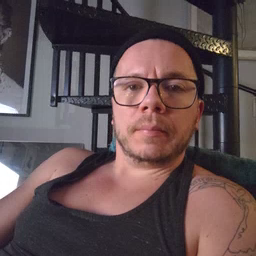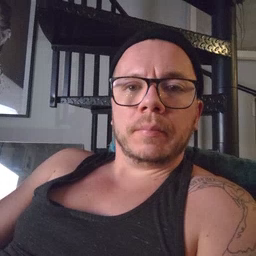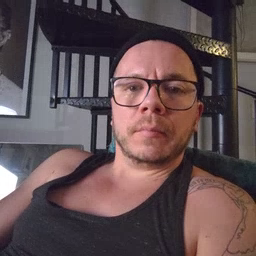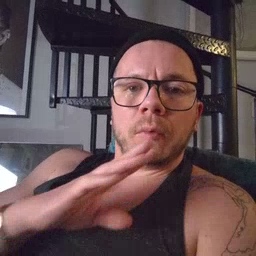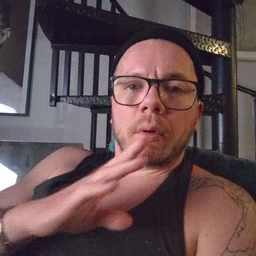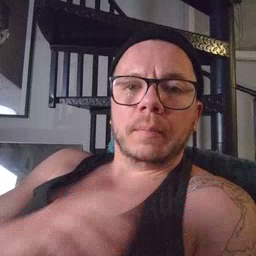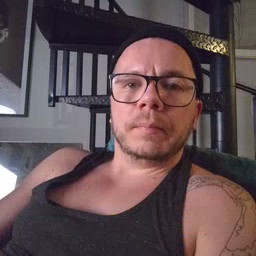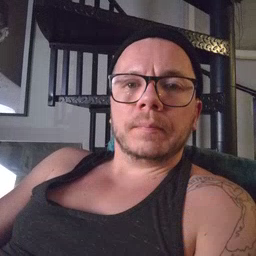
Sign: talk